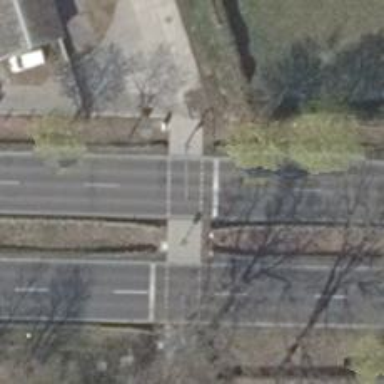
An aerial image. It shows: Road crossing with traffic signals and island.